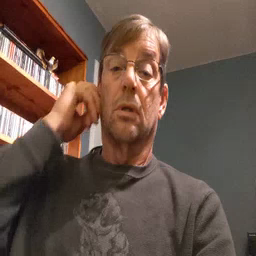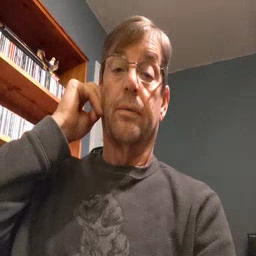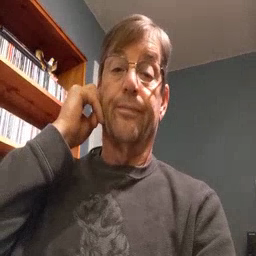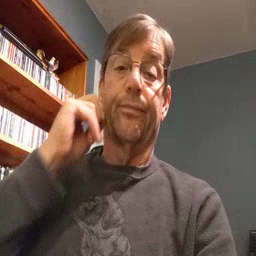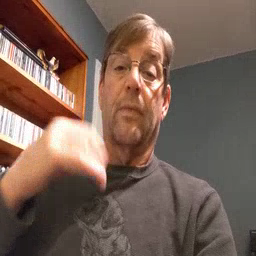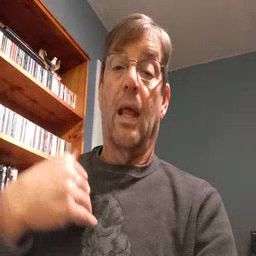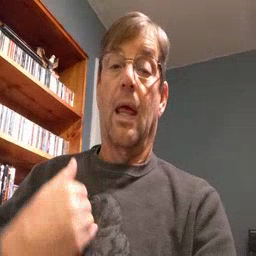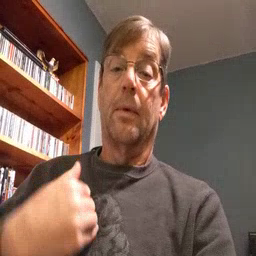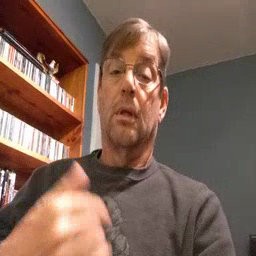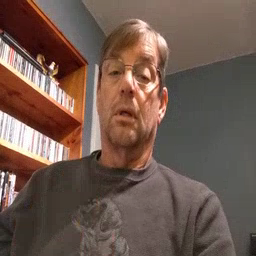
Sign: animal